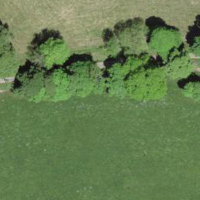
EUNIS habitat code: 52
Species observed at this site:
Sorbus aucuparia